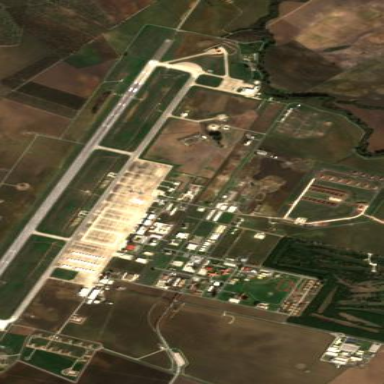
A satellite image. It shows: Airfield designated for military use.